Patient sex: M
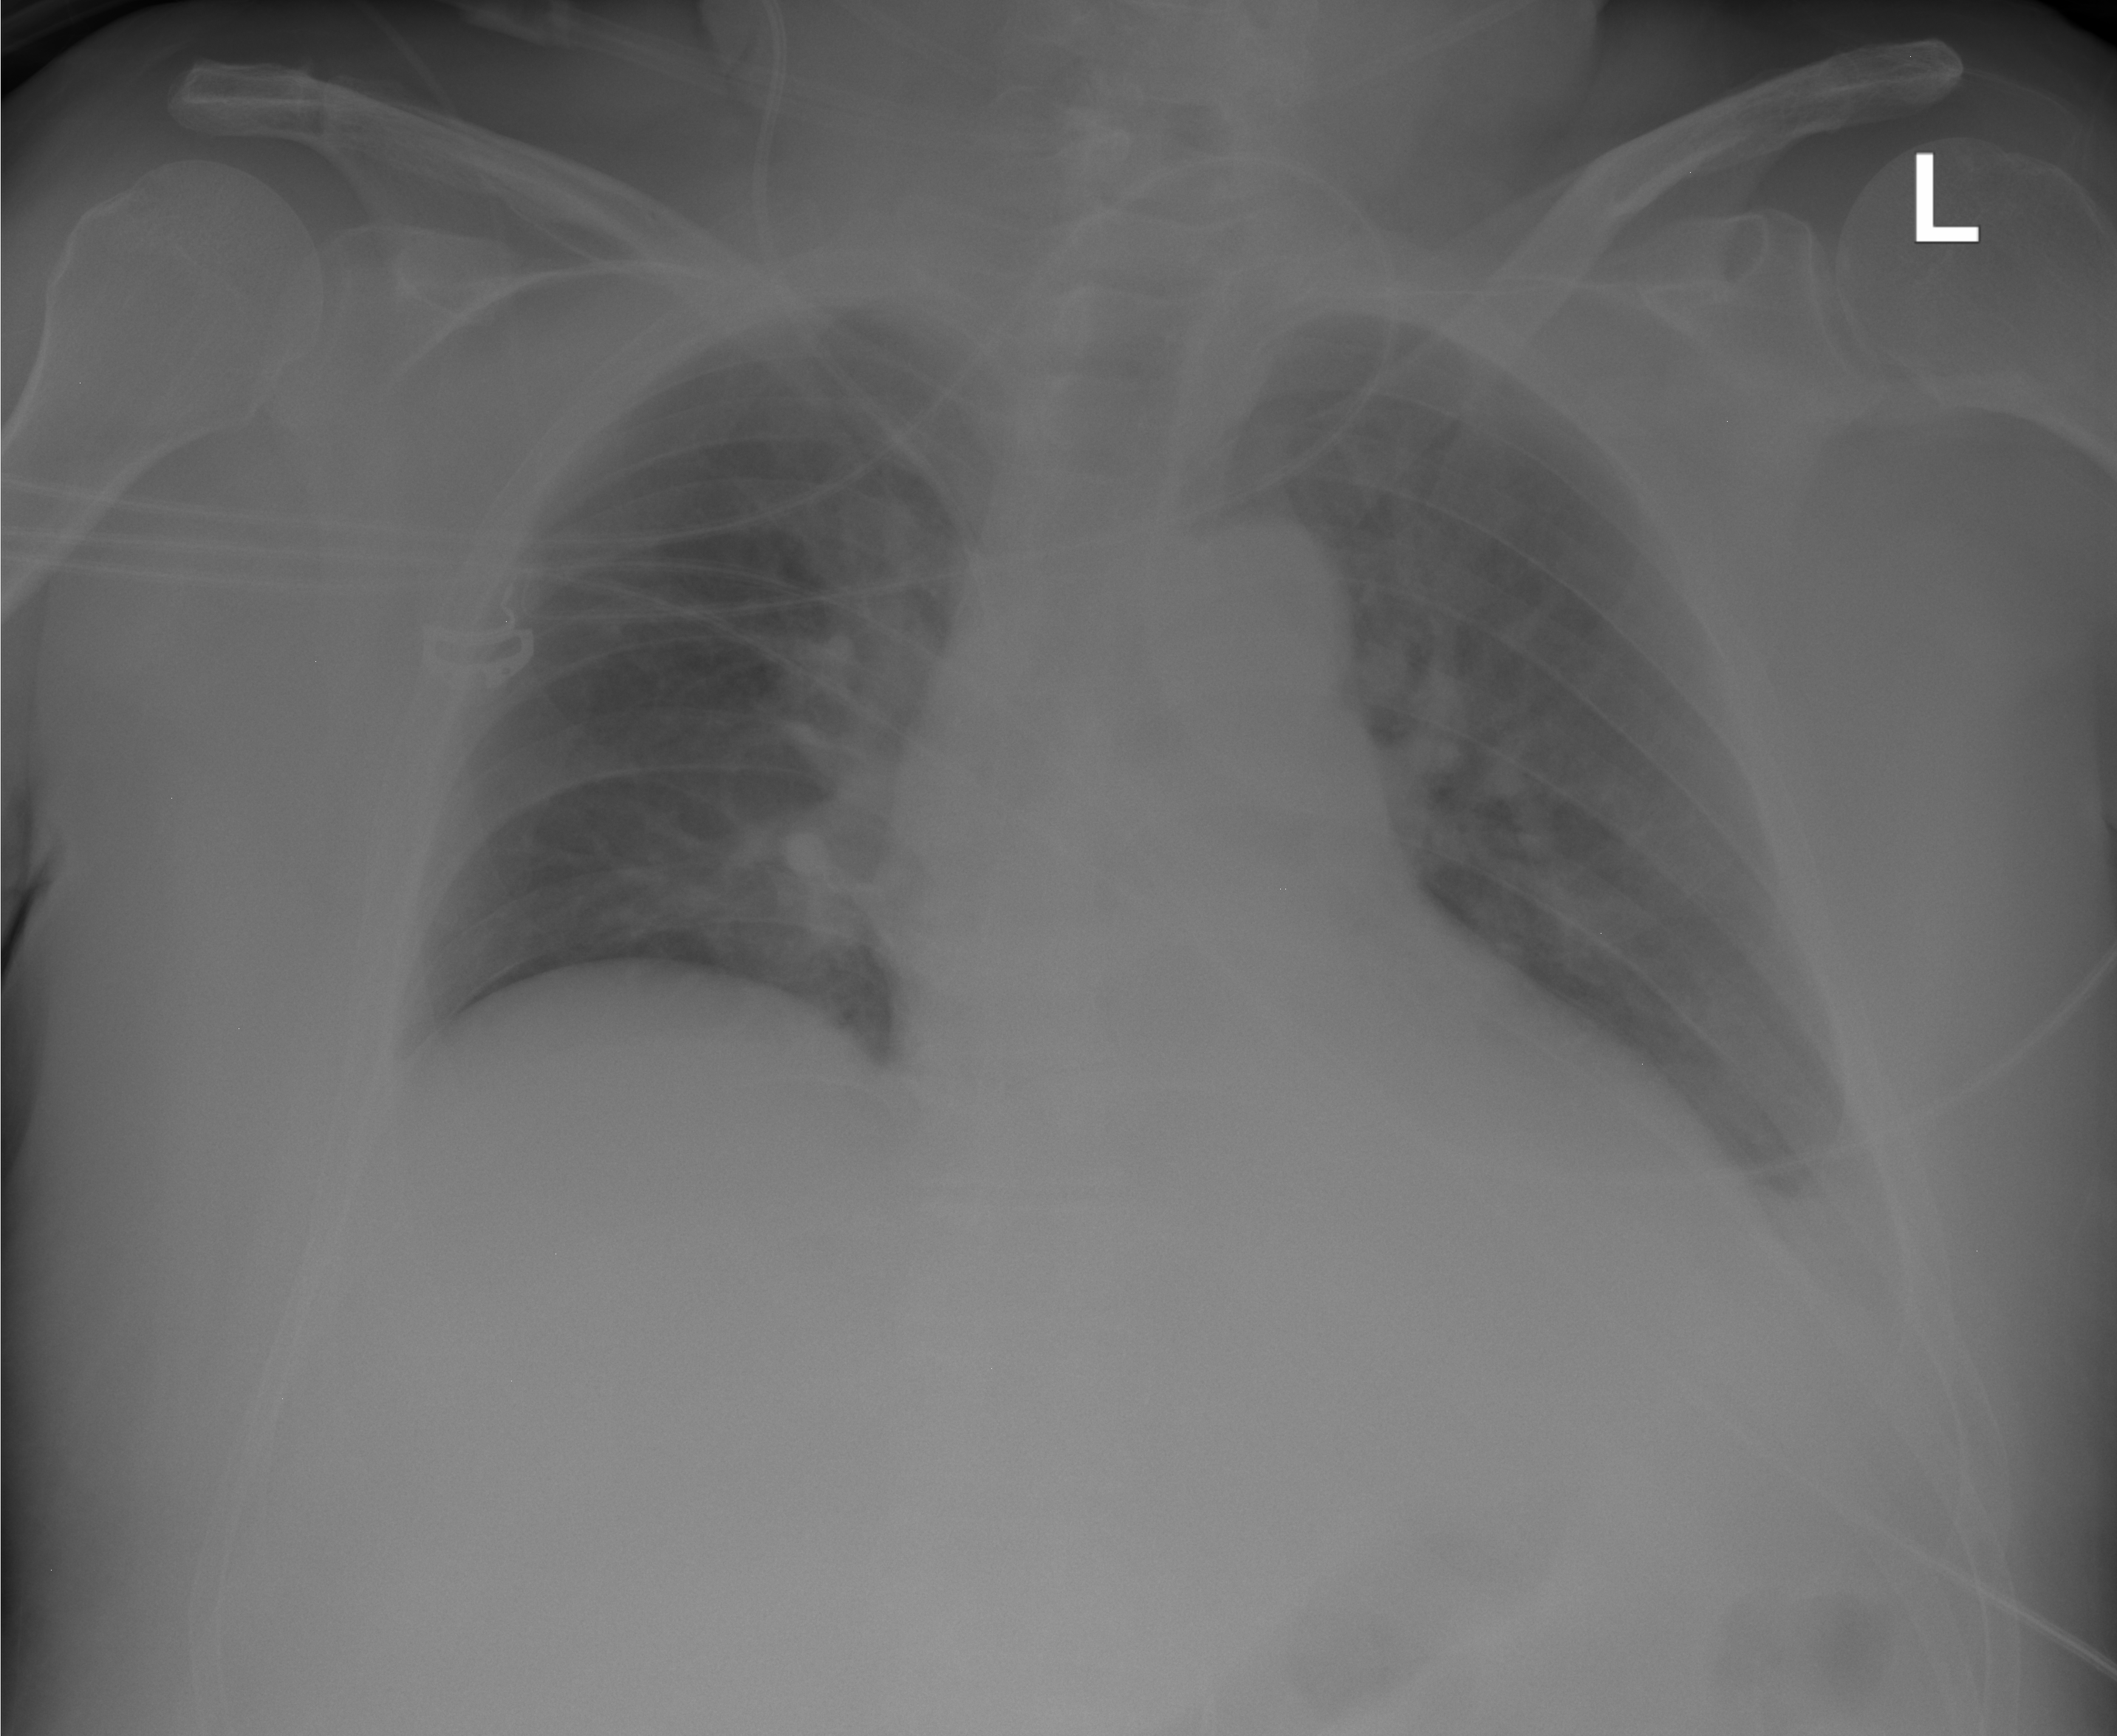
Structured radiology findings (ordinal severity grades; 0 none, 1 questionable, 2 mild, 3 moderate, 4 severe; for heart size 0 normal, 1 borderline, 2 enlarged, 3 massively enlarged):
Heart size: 1
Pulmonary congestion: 0
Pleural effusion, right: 0
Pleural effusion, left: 2
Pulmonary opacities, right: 0
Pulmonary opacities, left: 0
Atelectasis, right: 0
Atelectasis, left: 2